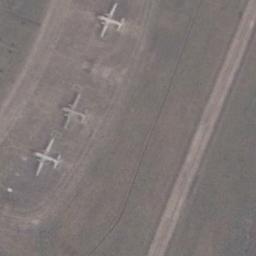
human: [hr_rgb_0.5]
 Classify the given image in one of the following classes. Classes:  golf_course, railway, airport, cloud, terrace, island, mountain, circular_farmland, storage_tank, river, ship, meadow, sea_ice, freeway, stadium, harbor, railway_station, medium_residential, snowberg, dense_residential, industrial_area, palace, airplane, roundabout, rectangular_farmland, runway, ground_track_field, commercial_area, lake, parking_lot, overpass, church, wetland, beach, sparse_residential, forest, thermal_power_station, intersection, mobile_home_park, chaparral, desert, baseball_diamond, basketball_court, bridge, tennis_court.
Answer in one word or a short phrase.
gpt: airplane